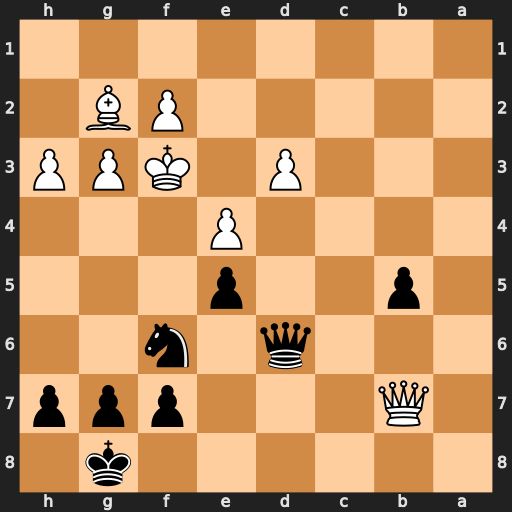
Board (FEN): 6k1/1Q3ppp/3q1n2/1p2p3/4P3/3P1KPP/5PB1/8
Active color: b
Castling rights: -
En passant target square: -
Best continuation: Qxd3#